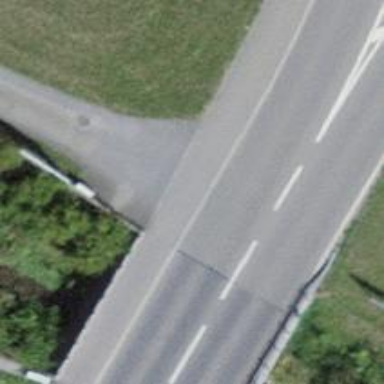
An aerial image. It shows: Primary highway.